Field crop: tomato
Growth stage: 1
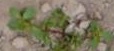
Species: portulaca